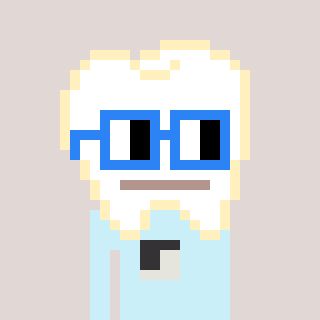
a pixel art character with square blue glasses, a tooth-shaped head and a cold-colored body on a warm background